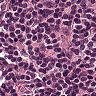
Metastatic tissue present: no